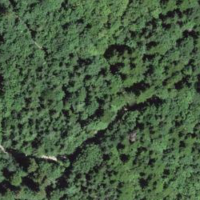
EUNIS habitat code: 43
Species observed at this site:
Mercurialis perennis
Abies alba